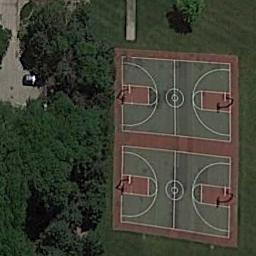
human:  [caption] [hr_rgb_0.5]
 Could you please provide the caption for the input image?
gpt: There are two intersecting basketball courts .

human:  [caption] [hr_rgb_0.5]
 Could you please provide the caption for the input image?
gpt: The basketball courts on the lawn are next to many trees .

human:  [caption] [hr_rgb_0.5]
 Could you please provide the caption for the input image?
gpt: Two basketball courts on the lawn and some trees beside .

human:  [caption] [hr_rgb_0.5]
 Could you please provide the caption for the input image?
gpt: There are two basketball courts in the middle of grass next to some trees .